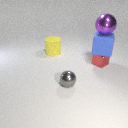
large purple metal sphere above large blue rubber cube